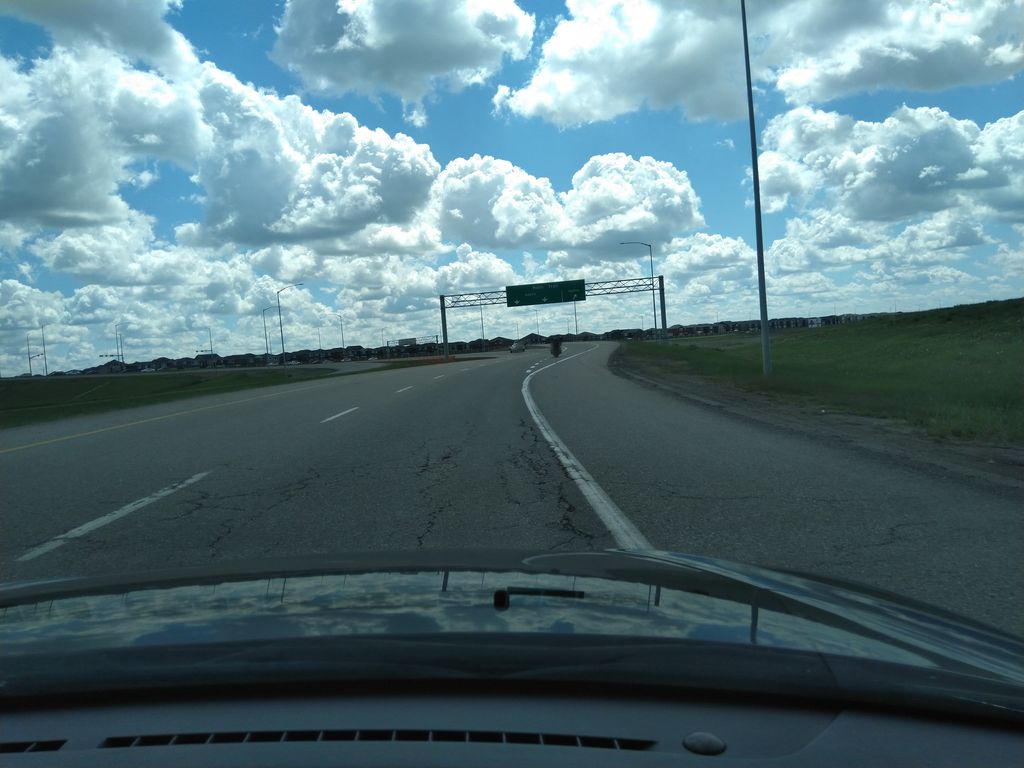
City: calgary